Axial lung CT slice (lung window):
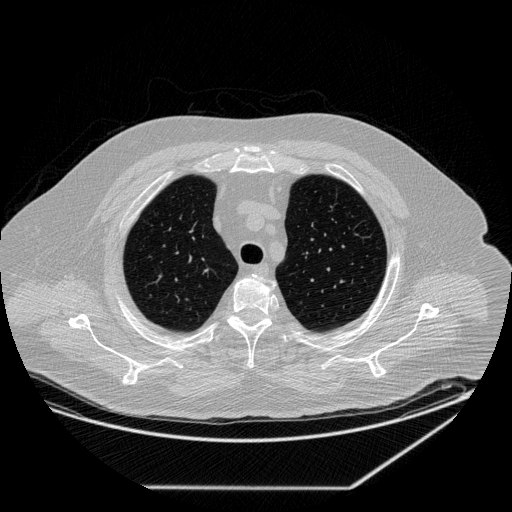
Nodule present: no